Interaction volume radius: 5 \u00c5
Interaction volume height: 20 \u00c5
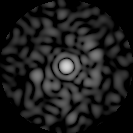
Disorder parameter: 0.8229